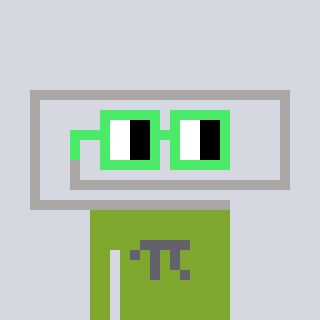
a pixel art character with square light green glasses, a paperclip-shaped head and a slimegreen-colored body on a cool background